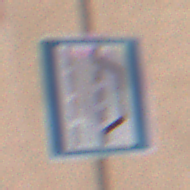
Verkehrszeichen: NothalteUndPannenbucht
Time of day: Midday
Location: Outdoor (Urban)
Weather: Overcast
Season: NotSpecified
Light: Natural